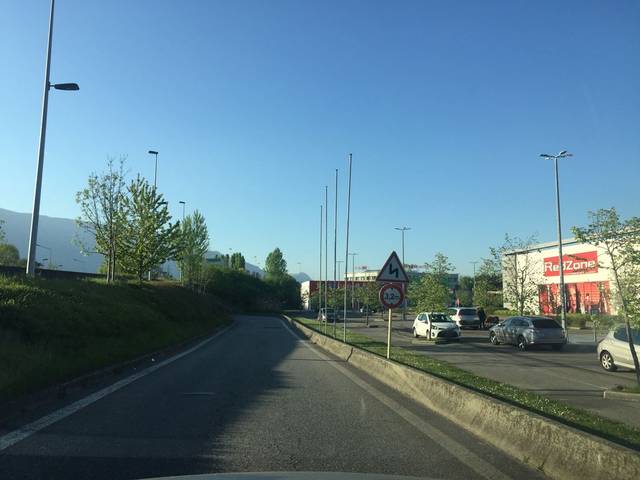
Region: France
Coordinates: 45.594, 5.896